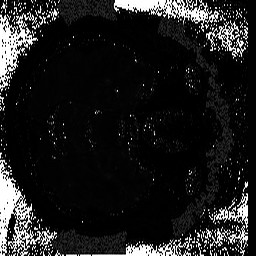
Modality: T2starmap
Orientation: axial
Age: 47
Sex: female
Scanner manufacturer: siemens
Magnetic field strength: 3 T
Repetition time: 0.043 s
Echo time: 0.00184 s